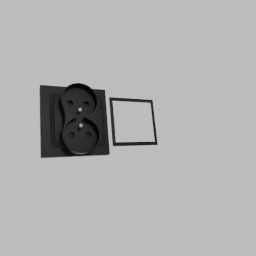
Label: appliances